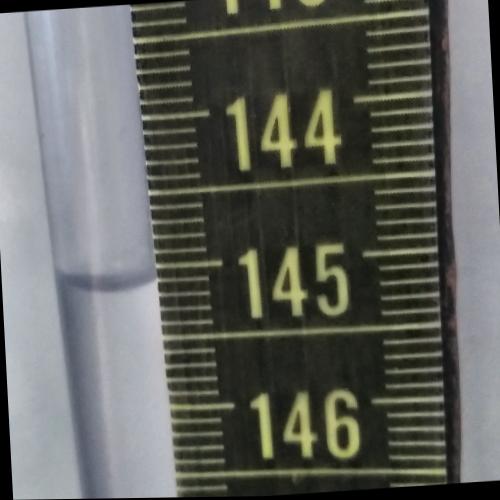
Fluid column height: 145.1 cm